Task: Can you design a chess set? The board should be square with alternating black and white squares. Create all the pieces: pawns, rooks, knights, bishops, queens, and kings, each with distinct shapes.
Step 3198:
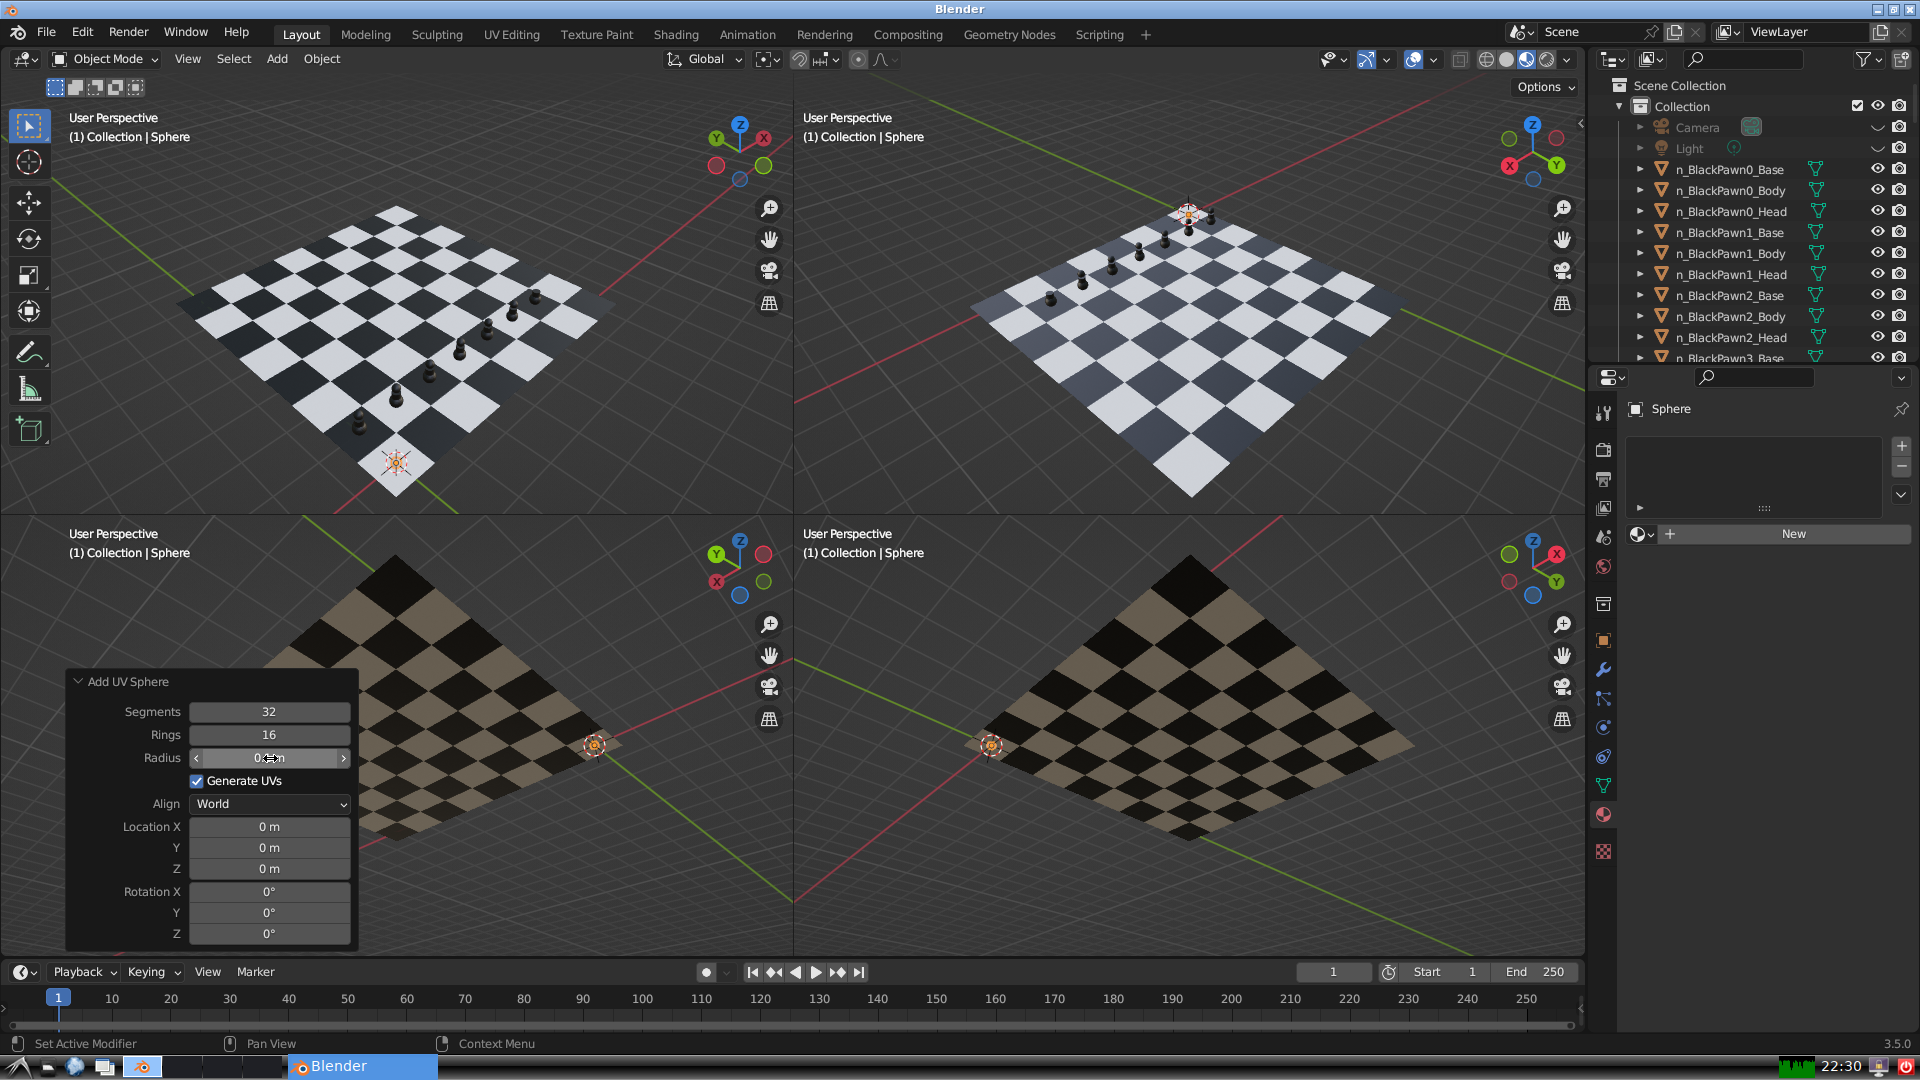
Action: {"mouse_move": [960, 540]}